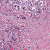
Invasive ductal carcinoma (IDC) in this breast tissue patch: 1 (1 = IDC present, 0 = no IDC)